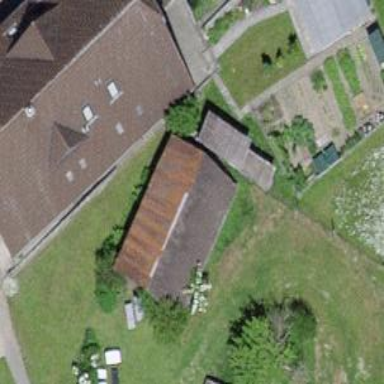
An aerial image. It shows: Barn.